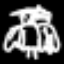
Label: angel